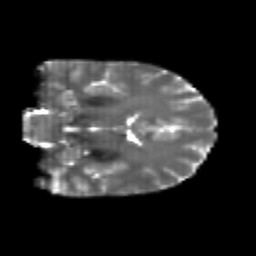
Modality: T2w
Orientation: coronal
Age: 25
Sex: female
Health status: healthy
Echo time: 0.074 s